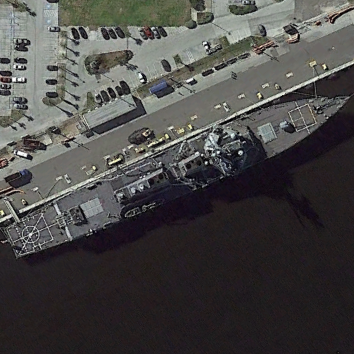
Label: destroyer